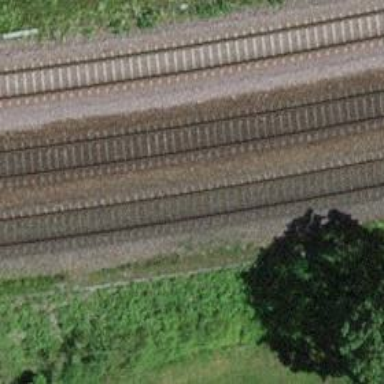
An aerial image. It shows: Railway tracks on embankment.